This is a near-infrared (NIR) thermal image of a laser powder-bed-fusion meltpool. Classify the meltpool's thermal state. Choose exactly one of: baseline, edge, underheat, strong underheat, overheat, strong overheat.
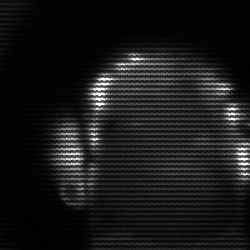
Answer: baseline